Question: I am trying to count number of files in my folder (/Home/python)
for that reason I make a short program
'''
import os.path
path = '/Home/python'
num_files = len([f for f in os.listdir(path)if os.path.isfile(os.path.join(path, f))])
'''
but it is given me an error like that
'''
Traceback (most recent call last):
File "count_number_of_files_folder.py", line 3, in <module>
num_files = len([f for f in os.listdir(path)if os.path.isfile(os.path.join(path, f))])
OSError: [Errno 2] No such file or directory: '/Home/python'
'''
Guys can you plz help me to make it bug free program.
Thank You

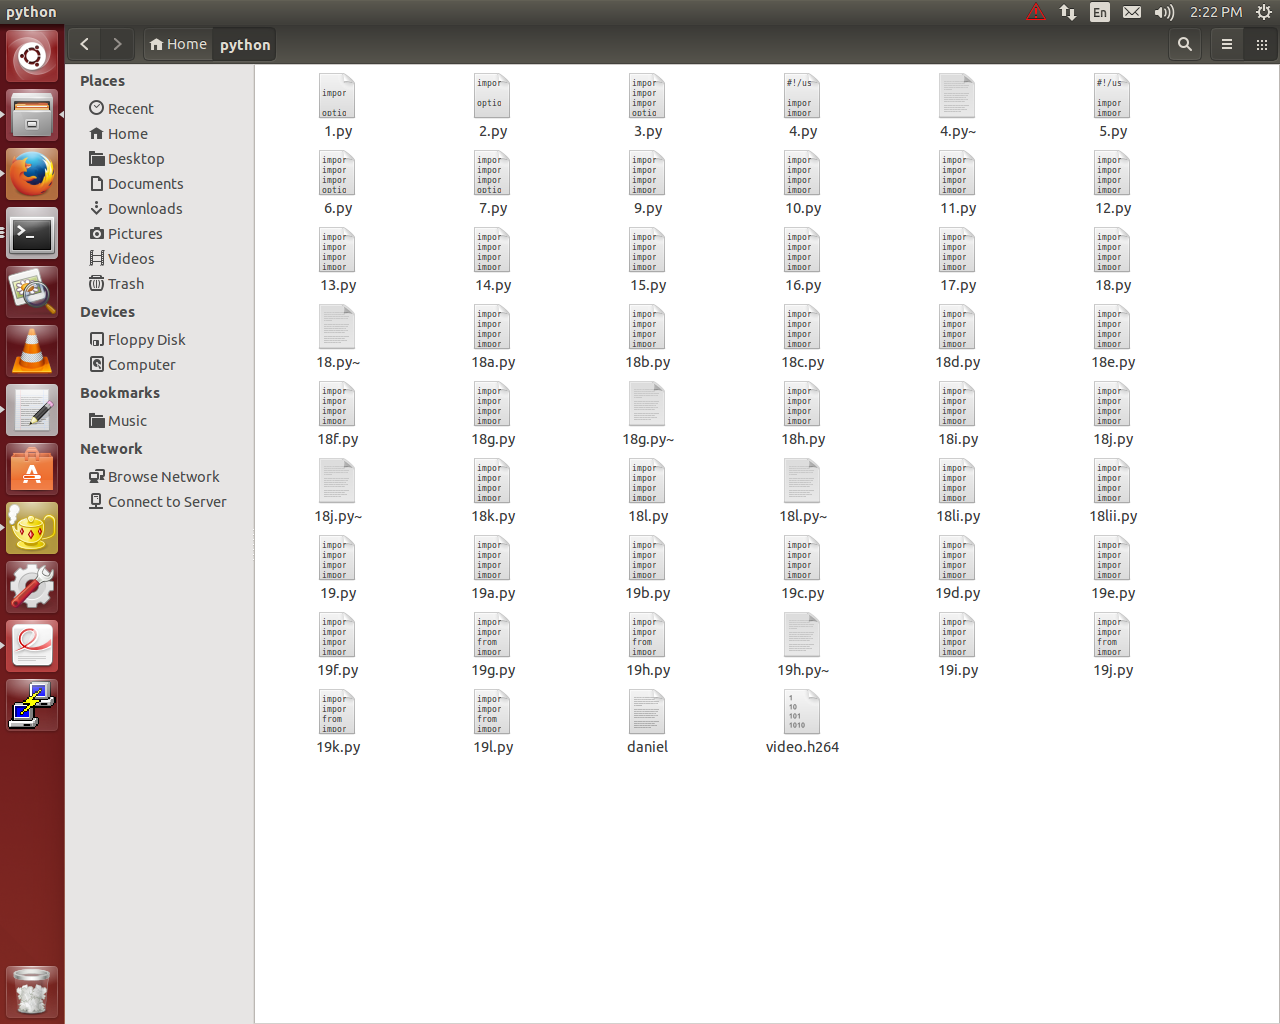
Answer: Try this instead
'''
import os.path
path = os.getenv('HOME') + '/python'
num_files = len([f for f in os.listdir(path)if os.path.isfile(os.path.join(path, f))])
'''
This is because you are not in /home/python. You are actually in your home directory which is /home/$USER/python. If you do the following, , you will see where you are.
'''
cd ~/python && pwd
'''